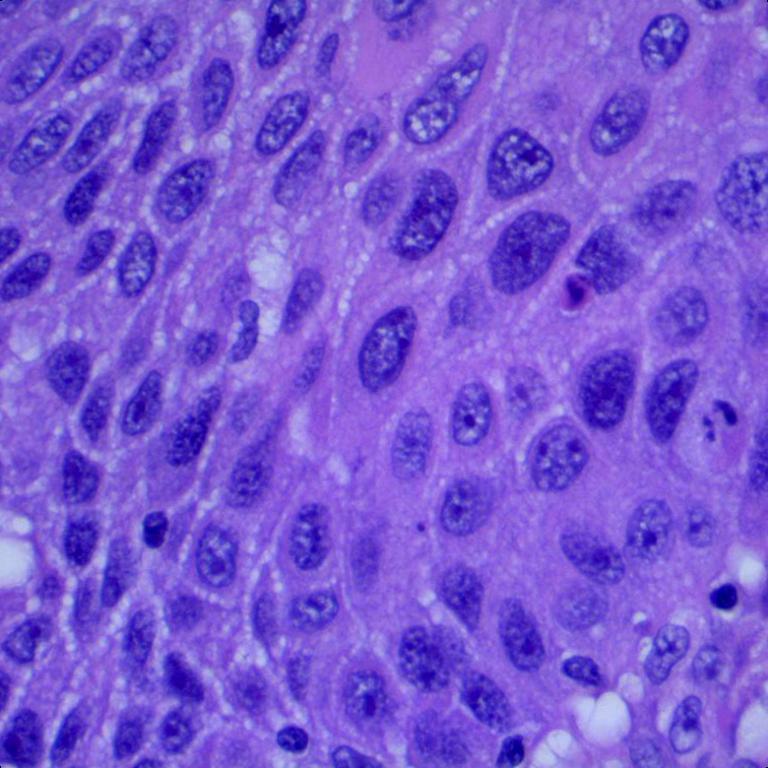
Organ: lung
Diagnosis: squamous carcinomas